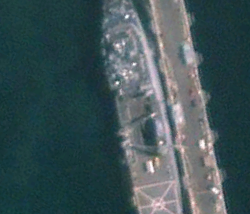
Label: combat